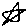
Label: star